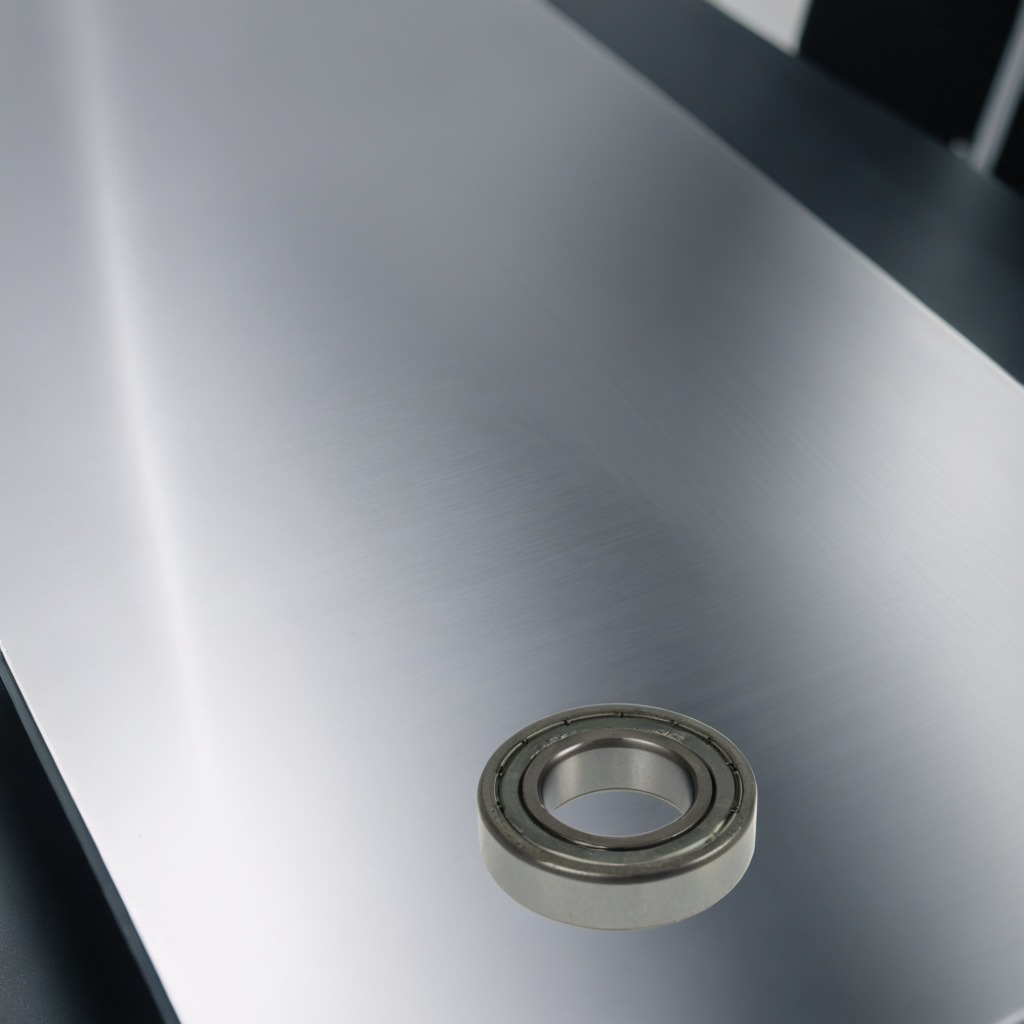
A metal ball bearing is lying on a stainless steel table in a high-end prototyping lab.